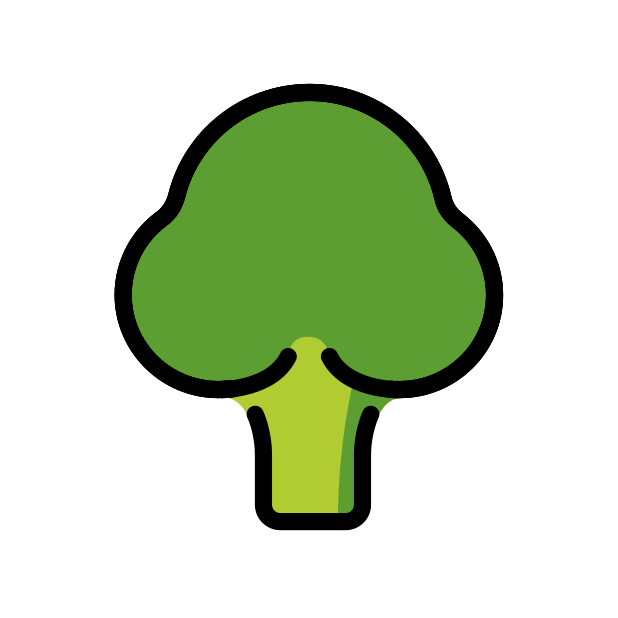
Emoji: 🥦
Name: broccoli
Unicode: 0x1f966